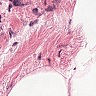
Metastatic tissue present: no